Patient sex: M
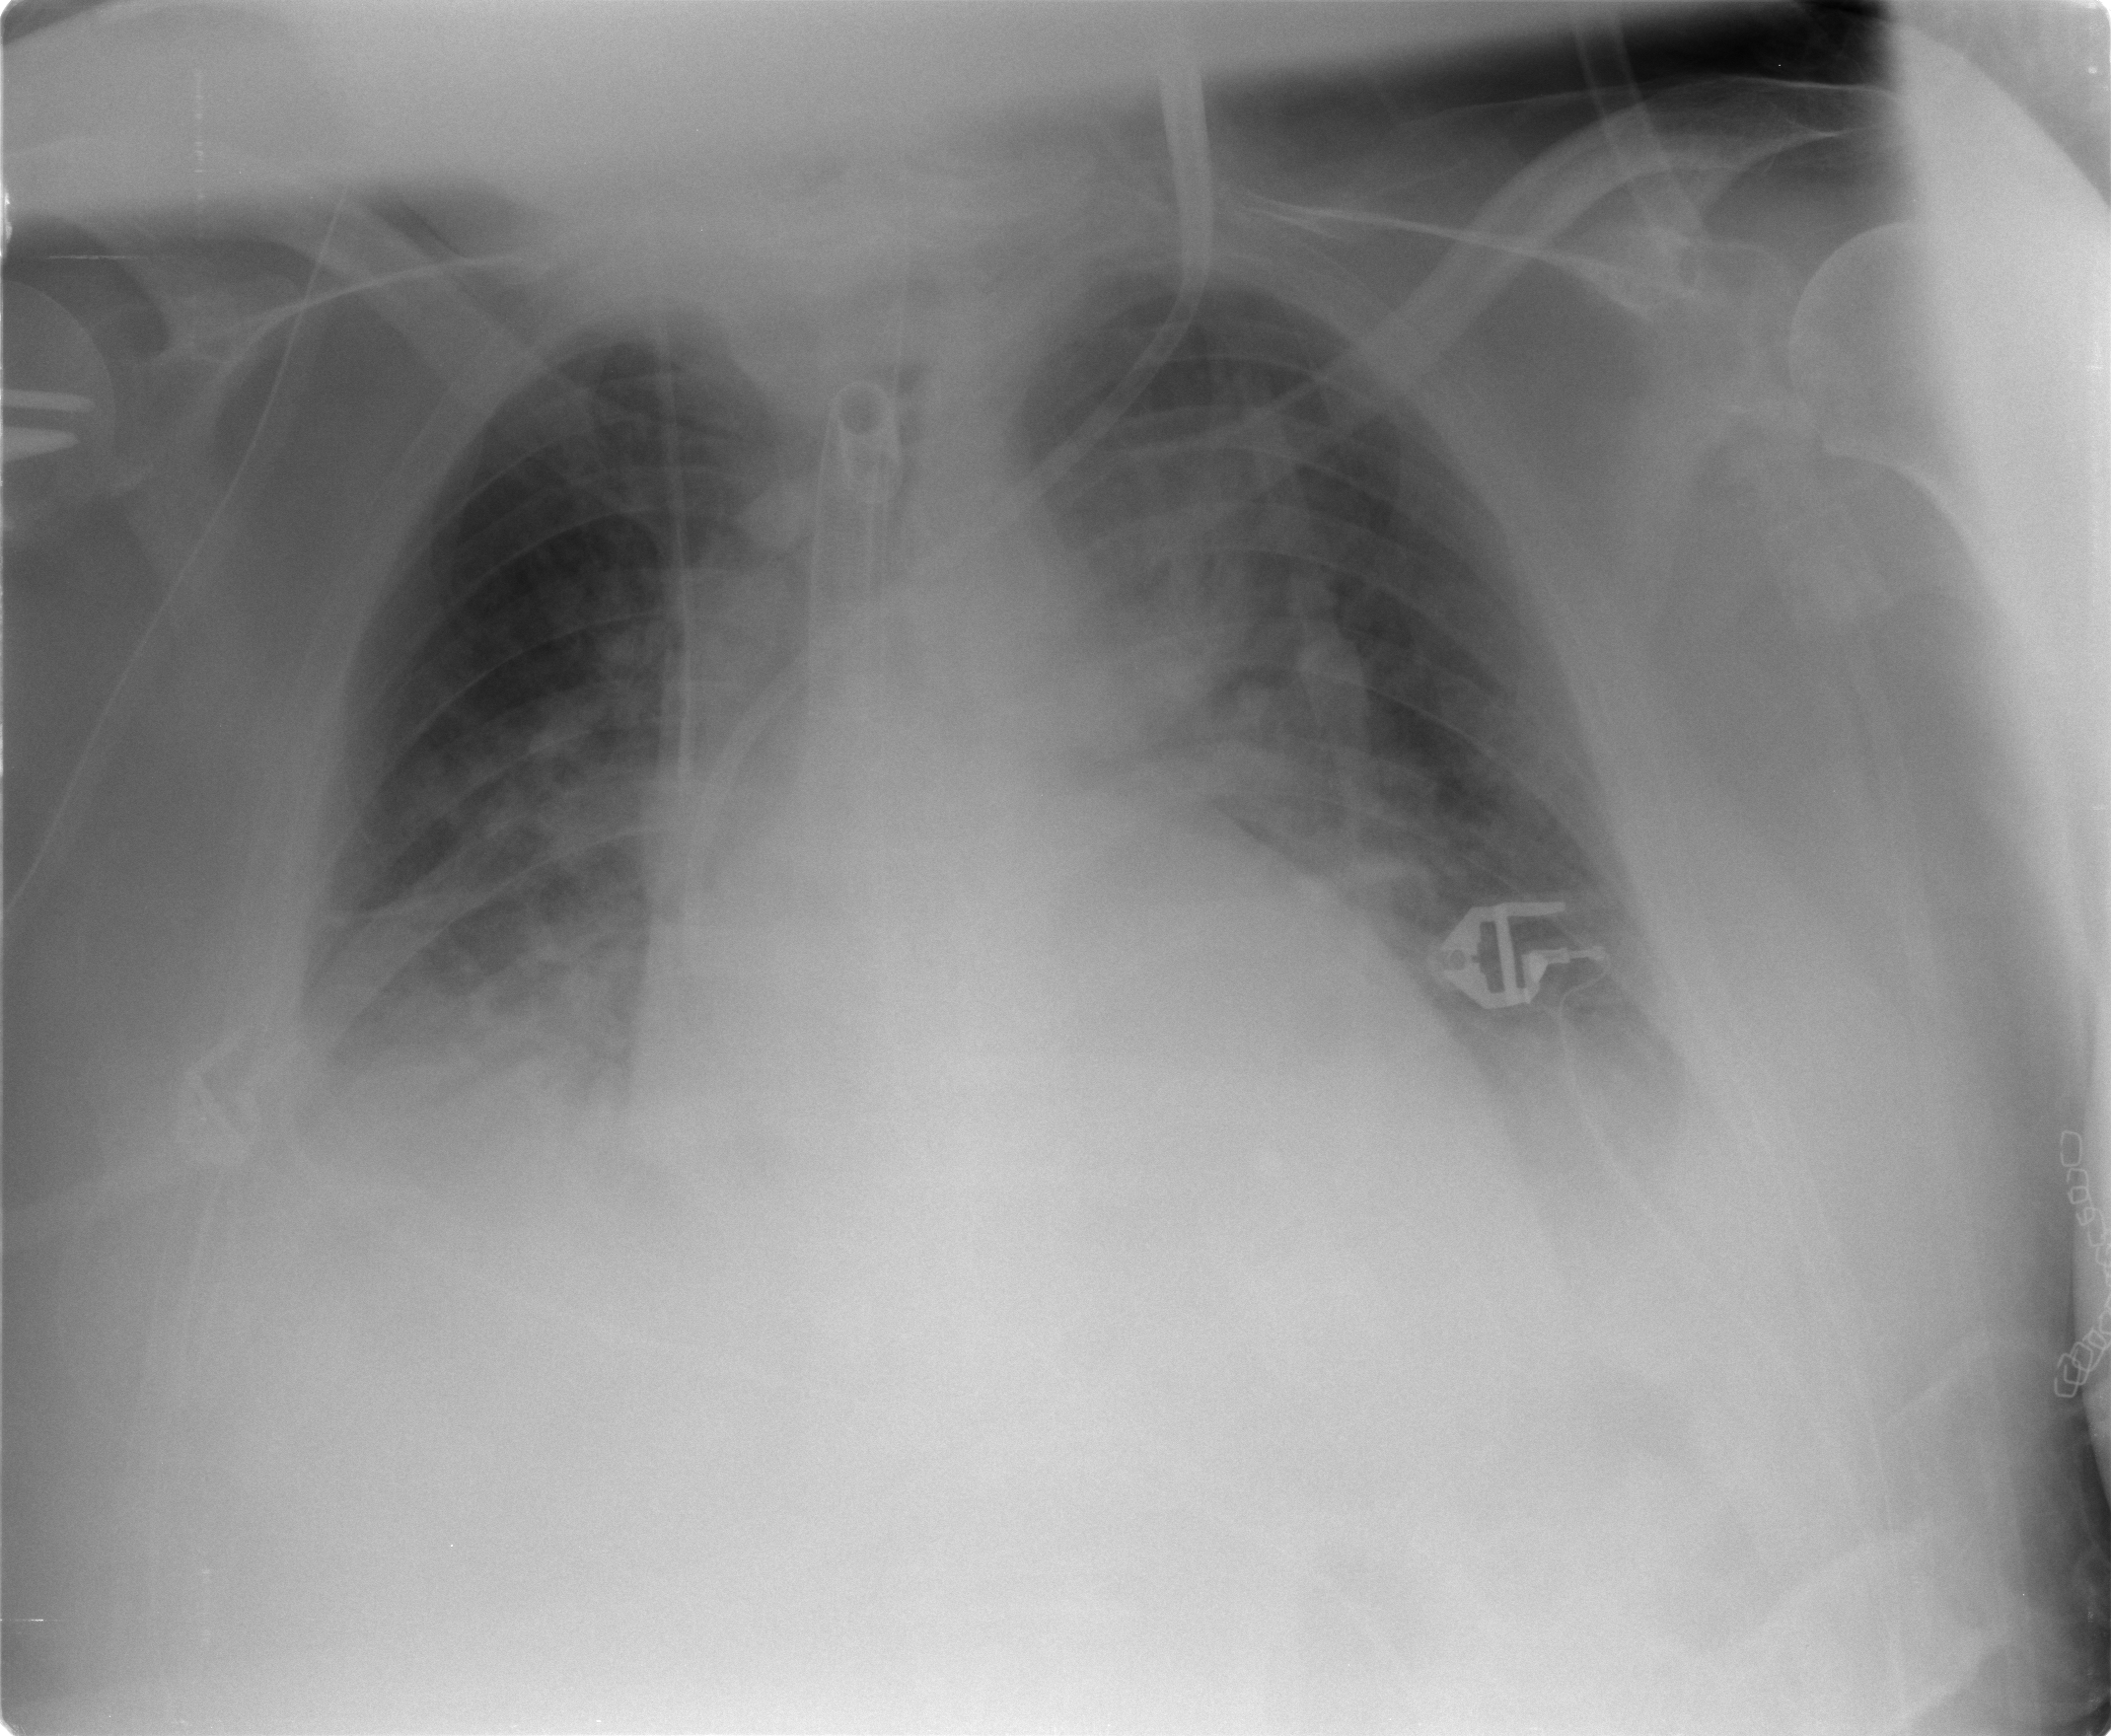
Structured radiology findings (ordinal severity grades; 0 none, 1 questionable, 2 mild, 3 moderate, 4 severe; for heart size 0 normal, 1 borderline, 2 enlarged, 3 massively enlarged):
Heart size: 2
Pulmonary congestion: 3
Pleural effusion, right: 2
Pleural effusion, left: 2
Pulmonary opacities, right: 1
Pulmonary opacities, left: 3
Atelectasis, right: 2
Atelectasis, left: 3